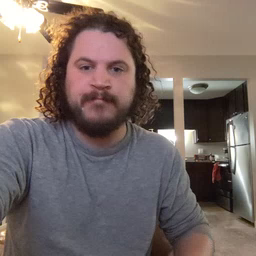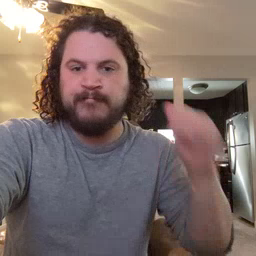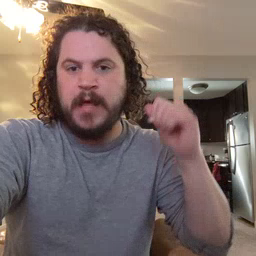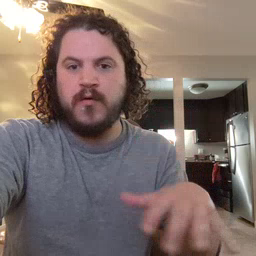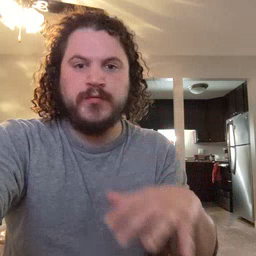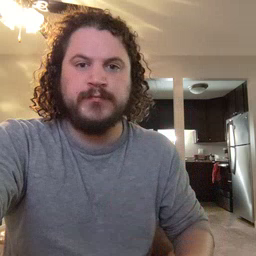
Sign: backyard